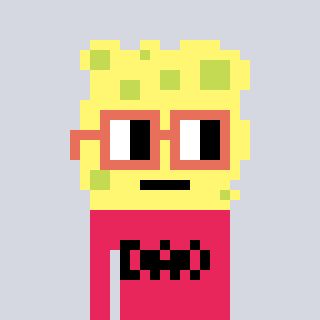
a pixel art character with square orange glasses, a sponge-shaped head and a redpinkish-colored body on a cool background